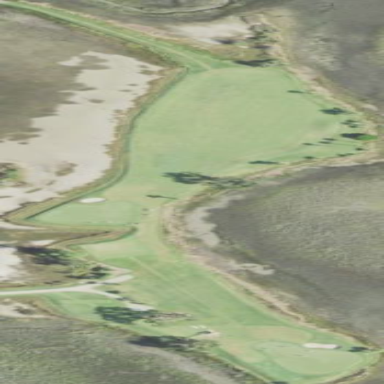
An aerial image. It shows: Rough grassy area used for golf.